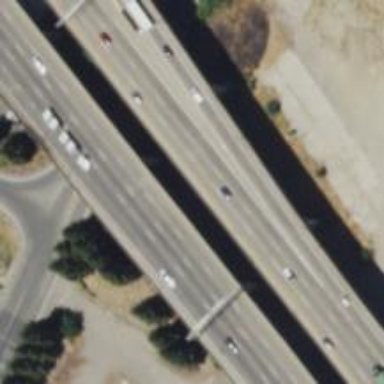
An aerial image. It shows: Viaduct bridge over motorway.